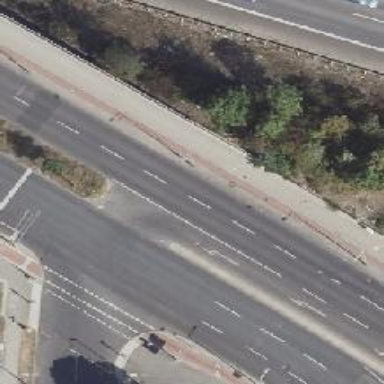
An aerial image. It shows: Road with traffic signals.